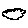
Label: cloud